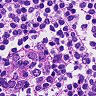
Metastatic tissue present: no